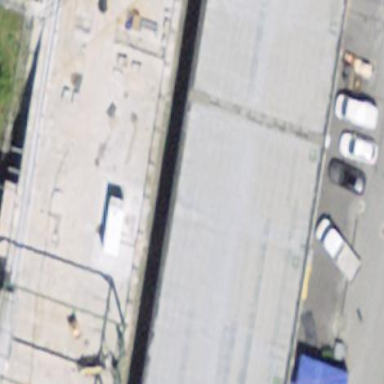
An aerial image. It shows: Industrial building.